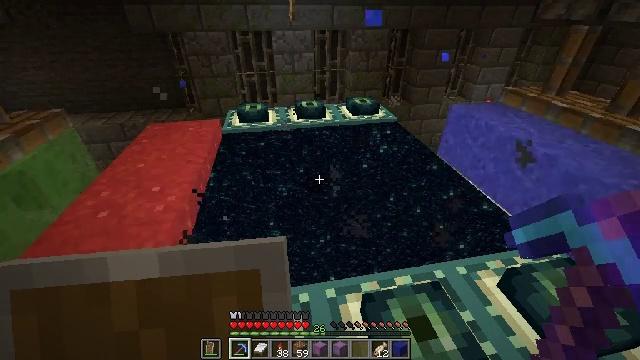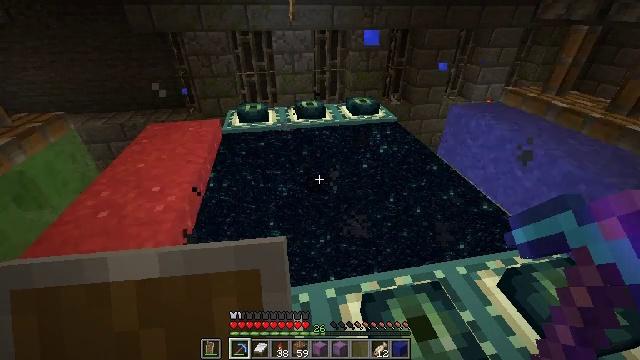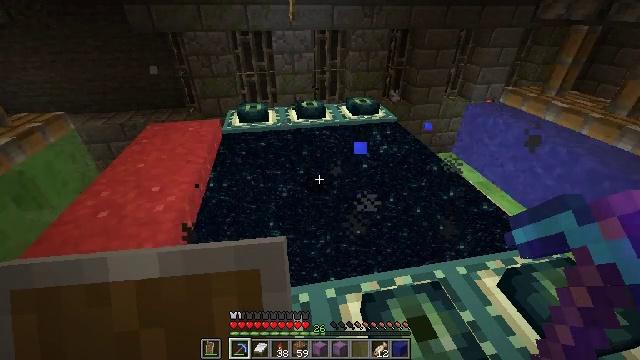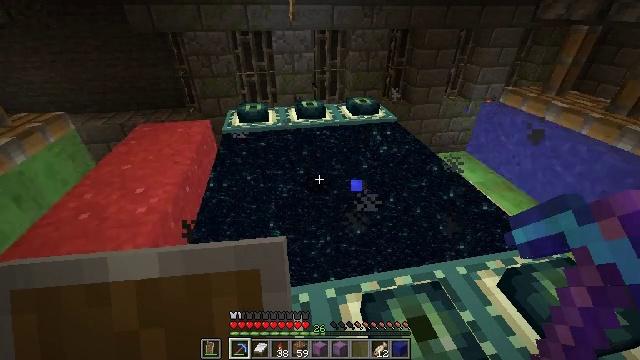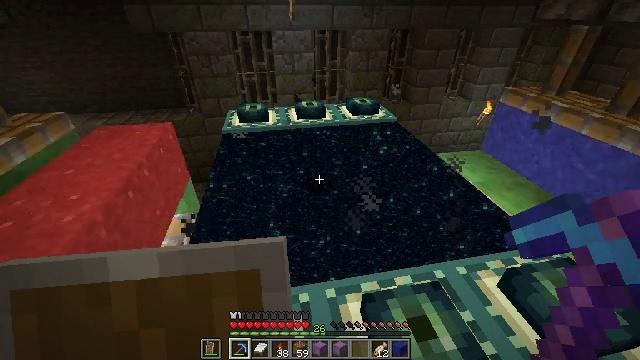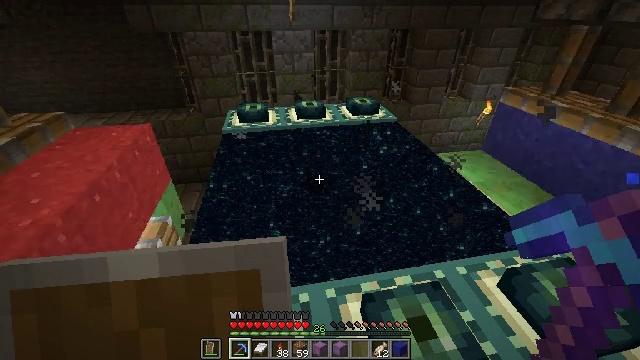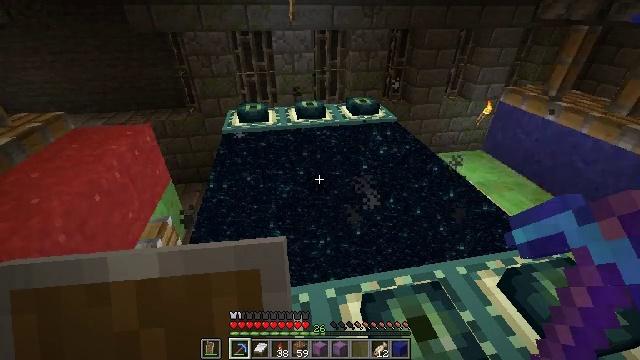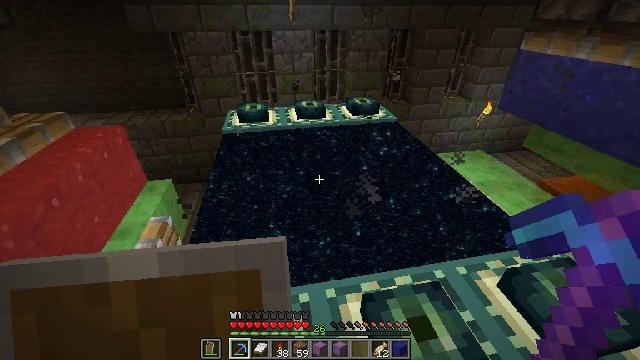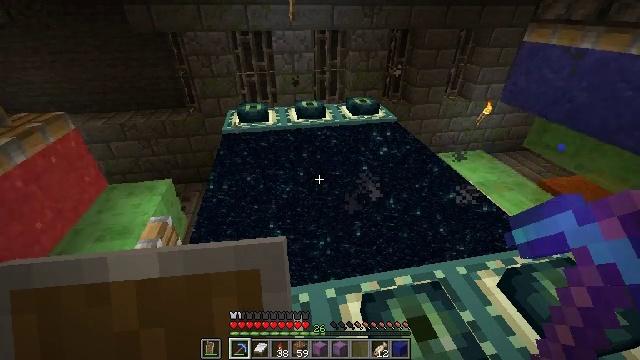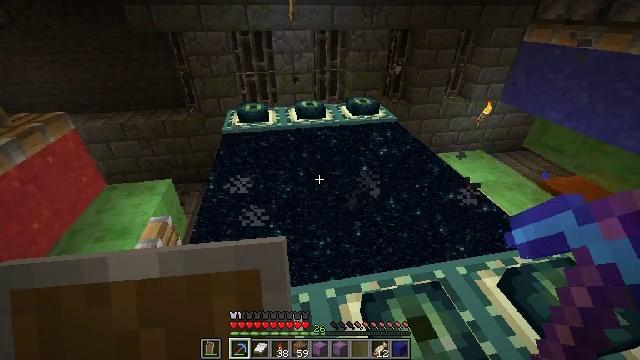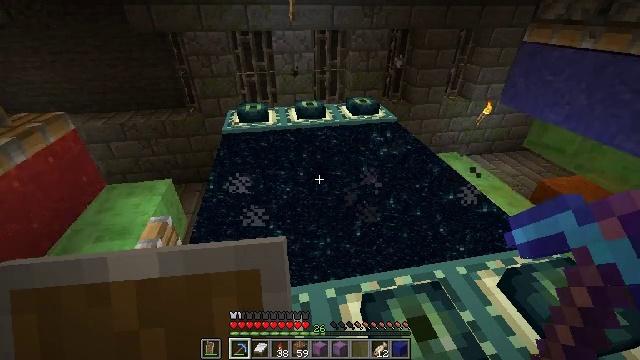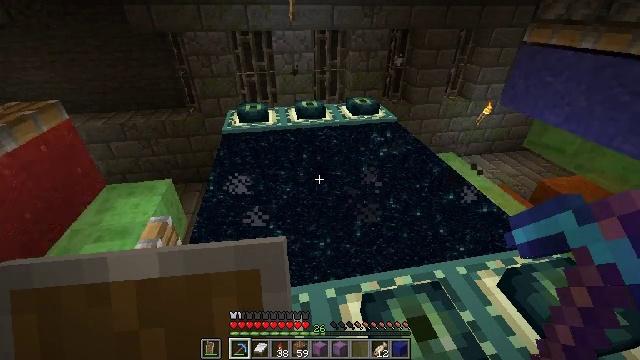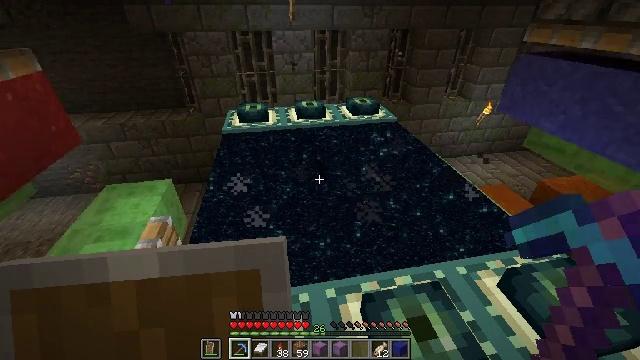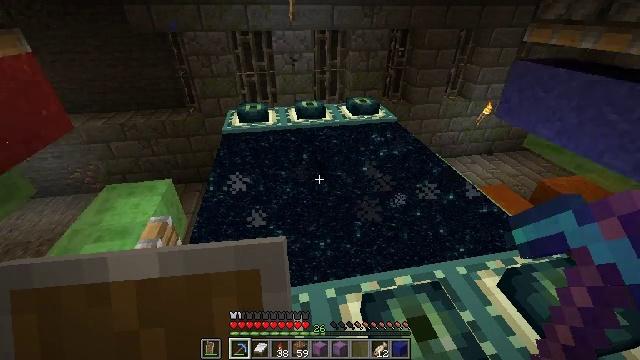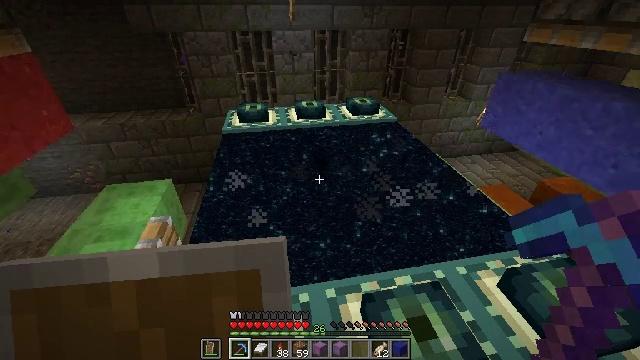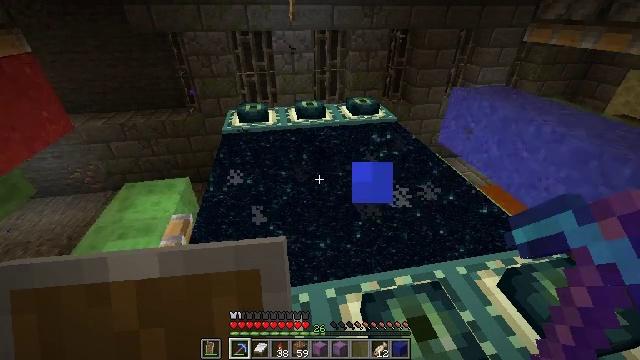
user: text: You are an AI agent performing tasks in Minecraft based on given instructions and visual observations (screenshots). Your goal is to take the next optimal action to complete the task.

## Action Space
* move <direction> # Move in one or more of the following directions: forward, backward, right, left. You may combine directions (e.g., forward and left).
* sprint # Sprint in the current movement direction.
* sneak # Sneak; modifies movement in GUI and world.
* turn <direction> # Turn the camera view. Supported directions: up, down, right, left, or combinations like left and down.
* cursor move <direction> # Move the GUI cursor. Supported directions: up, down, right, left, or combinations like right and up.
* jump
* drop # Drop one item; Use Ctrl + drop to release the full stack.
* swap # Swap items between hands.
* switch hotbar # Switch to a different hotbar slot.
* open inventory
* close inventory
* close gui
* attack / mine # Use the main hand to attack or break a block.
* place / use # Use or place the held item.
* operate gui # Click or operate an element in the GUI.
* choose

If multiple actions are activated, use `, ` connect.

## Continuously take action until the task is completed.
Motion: motion action
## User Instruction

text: Break the blue concrete powder.
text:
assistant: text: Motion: no_op
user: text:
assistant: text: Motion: no_op
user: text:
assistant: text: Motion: no_op
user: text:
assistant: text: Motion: no_op
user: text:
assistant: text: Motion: no_op
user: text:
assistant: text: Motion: no_op
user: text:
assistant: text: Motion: no_op
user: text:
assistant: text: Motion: no_op
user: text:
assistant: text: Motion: no_op
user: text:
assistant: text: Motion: no_op
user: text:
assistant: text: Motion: no_op
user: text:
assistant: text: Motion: no_op
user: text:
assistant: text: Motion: no_op
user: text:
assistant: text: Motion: no_op
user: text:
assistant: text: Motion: no_op
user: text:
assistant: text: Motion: no_op
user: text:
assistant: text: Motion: no_op
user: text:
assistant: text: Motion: no_op
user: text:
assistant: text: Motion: no_op
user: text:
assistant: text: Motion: no_op
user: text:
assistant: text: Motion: no_op
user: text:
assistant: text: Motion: no_op
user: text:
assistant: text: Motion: no_op
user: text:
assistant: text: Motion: no_op
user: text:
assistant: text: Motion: no_op
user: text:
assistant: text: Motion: no_op
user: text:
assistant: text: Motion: no_op
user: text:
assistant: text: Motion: no_op
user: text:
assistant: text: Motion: no_op
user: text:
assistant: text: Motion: no_op